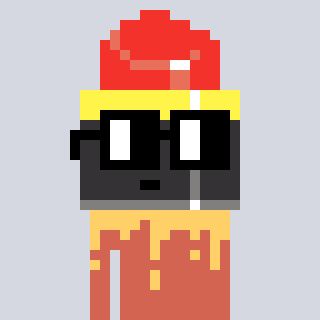
a pixel art character with square black glasses, a lipstick-shaped head and a peachy-colored body on a cool background